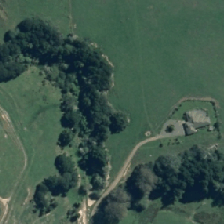
Land cover: indigenous_forest